Field crop: maize
Growth stage: 2
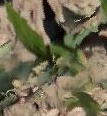
Species: maize